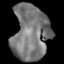
Tissue: lung
Cell type: Epithelial cells
Senescence score: 0.2252
Nuclear area (px): 1973
Mean DAPI intensity: 119.597